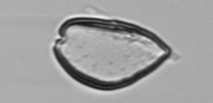
Label: Prorocentrum_micans